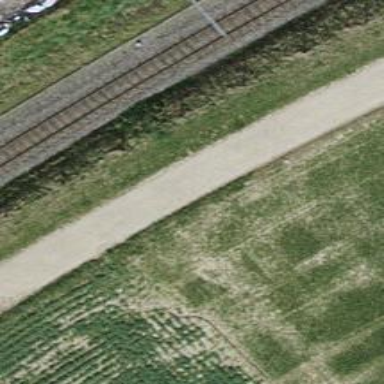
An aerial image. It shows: Concrete track with grade 1 standard.